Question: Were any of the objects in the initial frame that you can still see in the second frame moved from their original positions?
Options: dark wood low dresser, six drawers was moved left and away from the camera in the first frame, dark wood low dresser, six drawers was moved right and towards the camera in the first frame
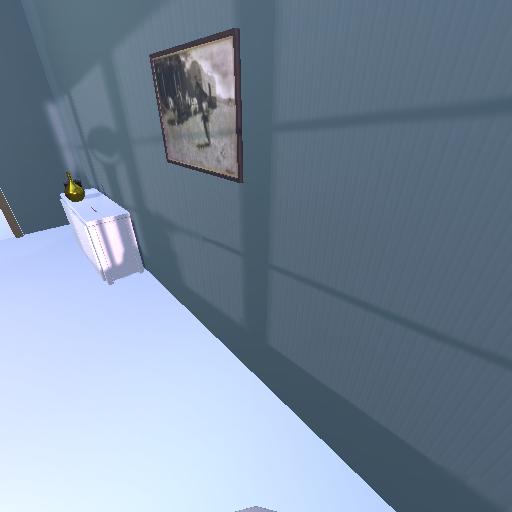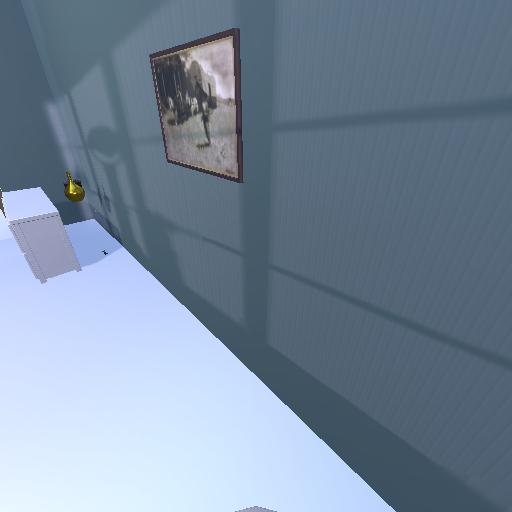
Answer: dark wood low dresser, six drawers was moved left and away from the camera in the first frame